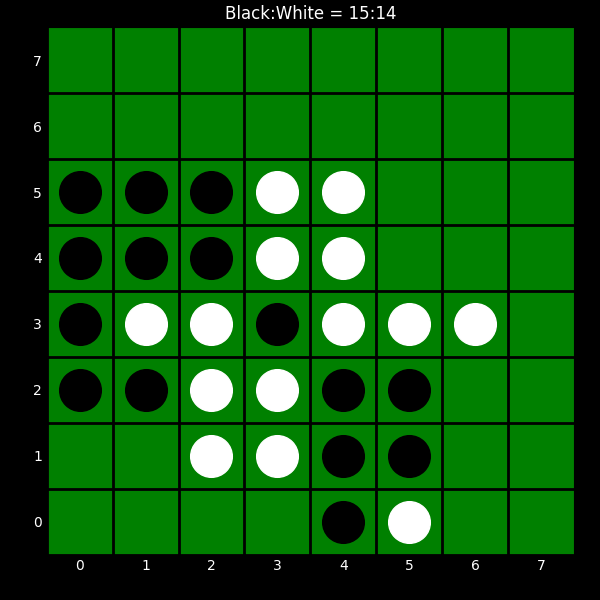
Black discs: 15
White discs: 14